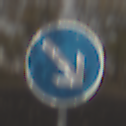
Verkehrszeichen: VorgeschriebeneVorbeifahrtRechts
Umgebung: Outdoor, Nature
Tageszeit: MorningAfternoon
Wetter: Overcast
Licht: Natural
Jahreszeit: NotSpecified
Kontrast: LowContrast